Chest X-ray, PA view. Patient: 28 years old, sex M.
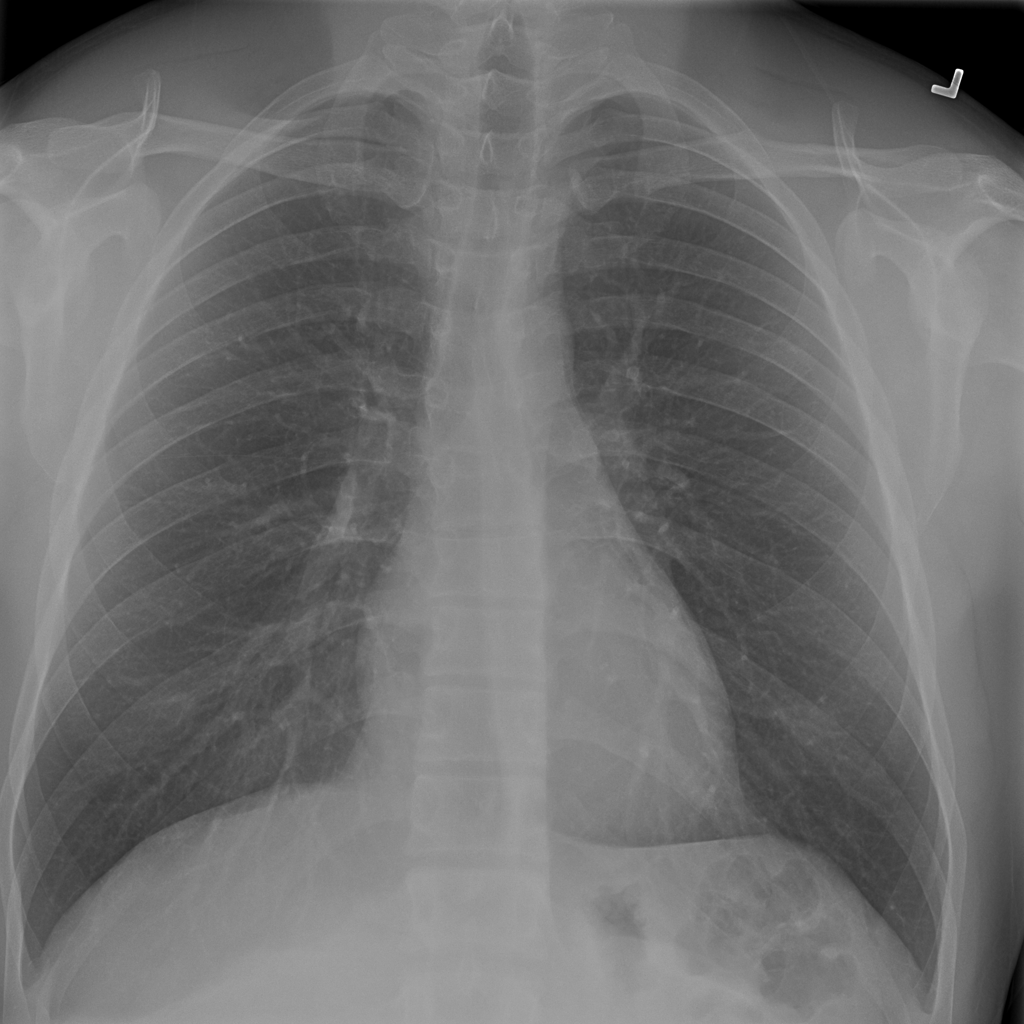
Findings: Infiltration